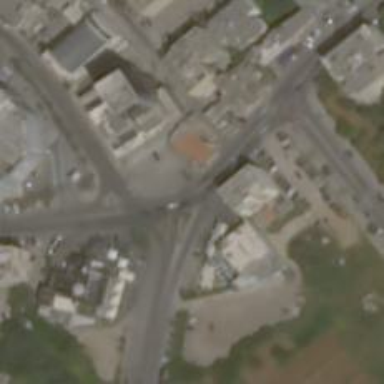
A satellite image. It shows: Crossing road.